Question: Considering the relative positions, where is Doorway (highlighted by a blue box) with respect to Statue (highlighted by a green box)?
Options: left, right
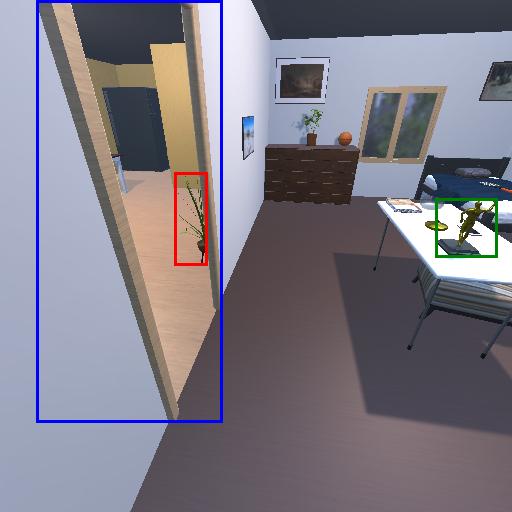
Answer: left